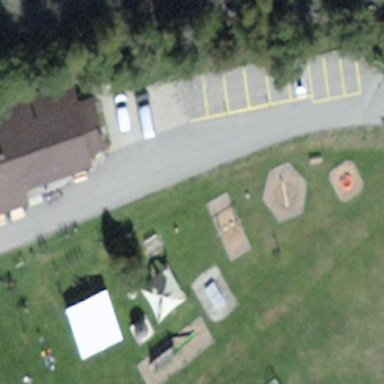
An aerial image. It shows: Playground area for leisure land.